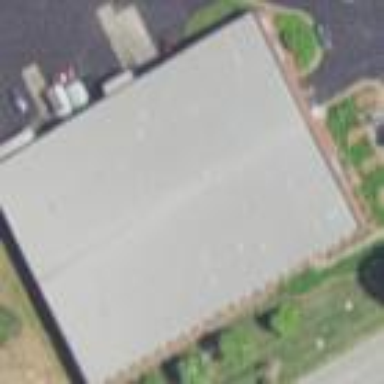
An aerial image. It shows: Commercial building.